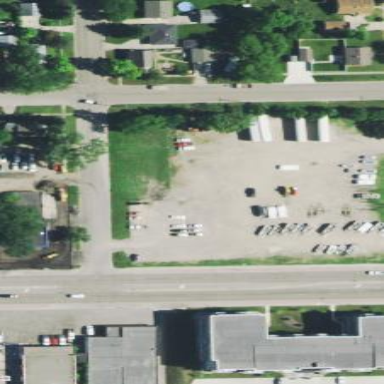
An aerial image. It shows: Parking area with gravel surface.